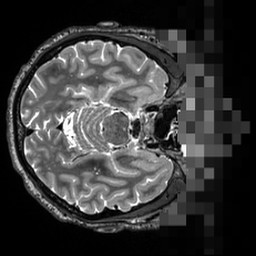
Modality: T2w
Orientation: axial
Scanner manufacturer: siemens
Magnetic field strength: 3 T
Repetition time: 3.2 s
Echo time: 0.564 s